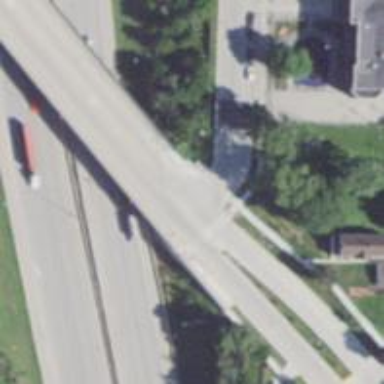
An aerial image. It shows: Primary highway bridge.